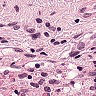
Metastatic tissue present: no